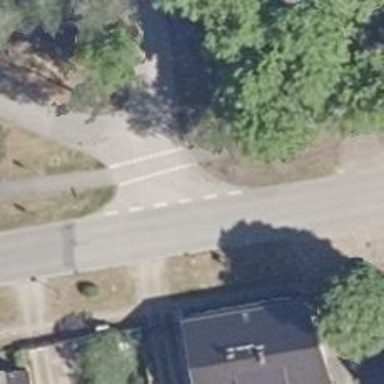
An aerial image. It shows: Uncontrolled crossing on the road.